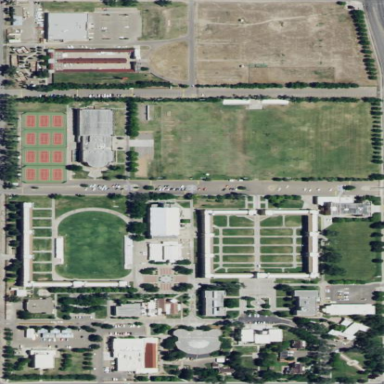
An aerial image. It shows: College.